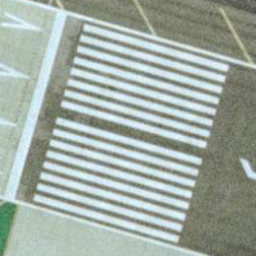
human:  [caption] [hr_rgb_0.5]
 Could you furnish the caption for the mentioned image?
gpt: It is a straight runway with some white mark lines on it .

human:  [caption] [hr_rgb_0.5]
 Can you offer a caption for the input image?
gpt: A straight runway with some mark lines on it .

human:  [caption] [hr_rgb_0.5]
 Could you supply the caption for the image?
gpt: There are some mark lines on the straight runway .

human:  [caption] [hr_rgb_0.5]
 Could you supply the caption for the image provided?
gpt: It is a straight runway with some mark lines on it .

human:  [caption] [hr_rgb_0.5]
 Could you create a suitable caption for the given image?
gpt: A straight runway with some white mark lines on it .